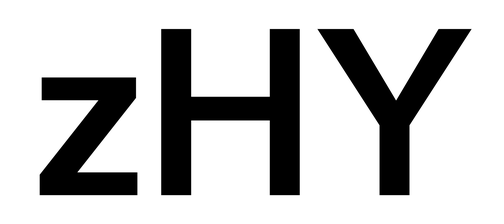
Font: InstrumentSans_SemiBold